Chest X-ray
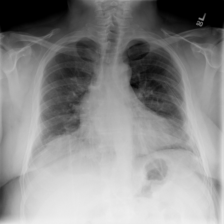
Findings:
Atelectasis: negative
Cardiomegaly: negative
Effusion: negative
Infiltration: negative
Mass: negative
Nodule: negative
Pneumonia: negative
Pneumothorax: positive
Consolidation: negative
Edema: negative
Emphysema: negative
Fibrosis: negative
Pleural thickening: negative
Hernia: negative